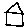
Label: house